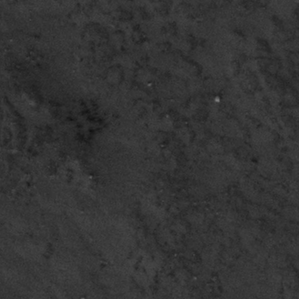
Label: frost